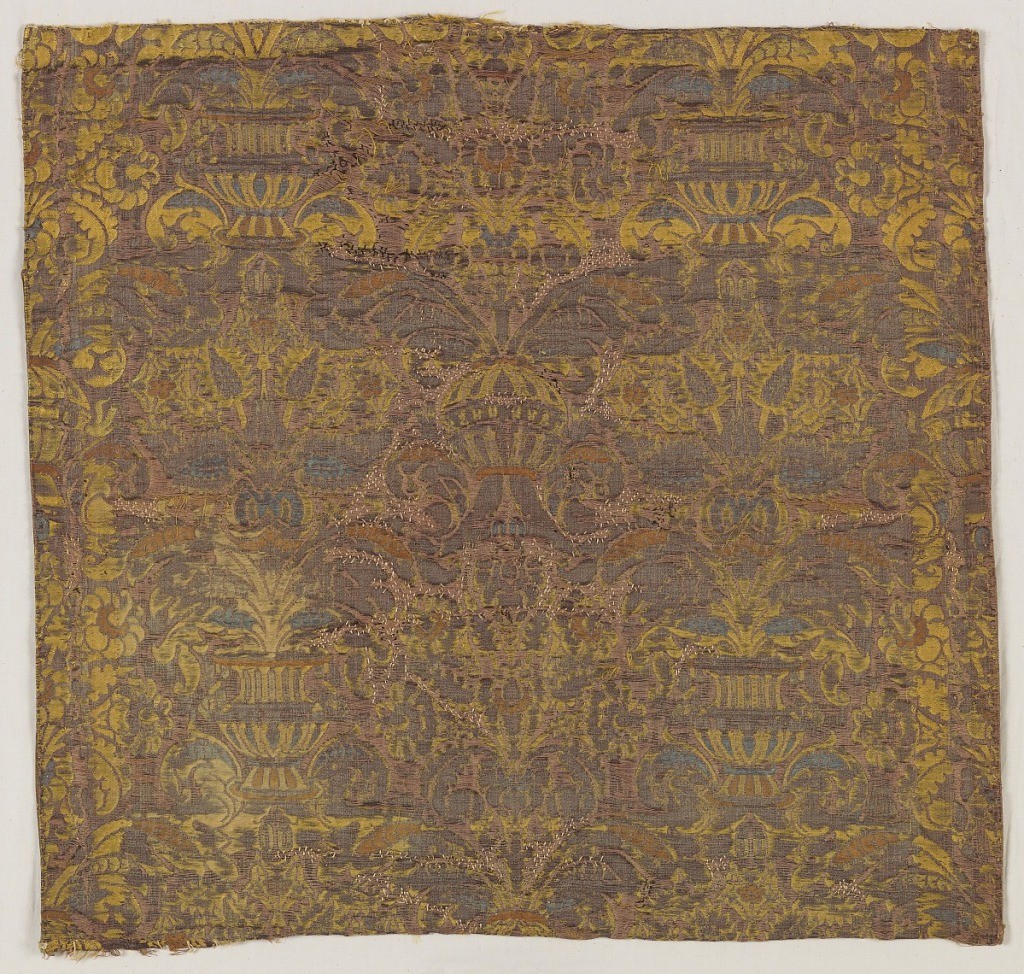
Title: Textile
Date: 17th century
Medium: silk Technique: plain compound satin weave with supplementary weft
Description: Symmetrical large scale floral motif derived from the pomegranate brocaded in light blue, yellow and brown on a mauve ground.